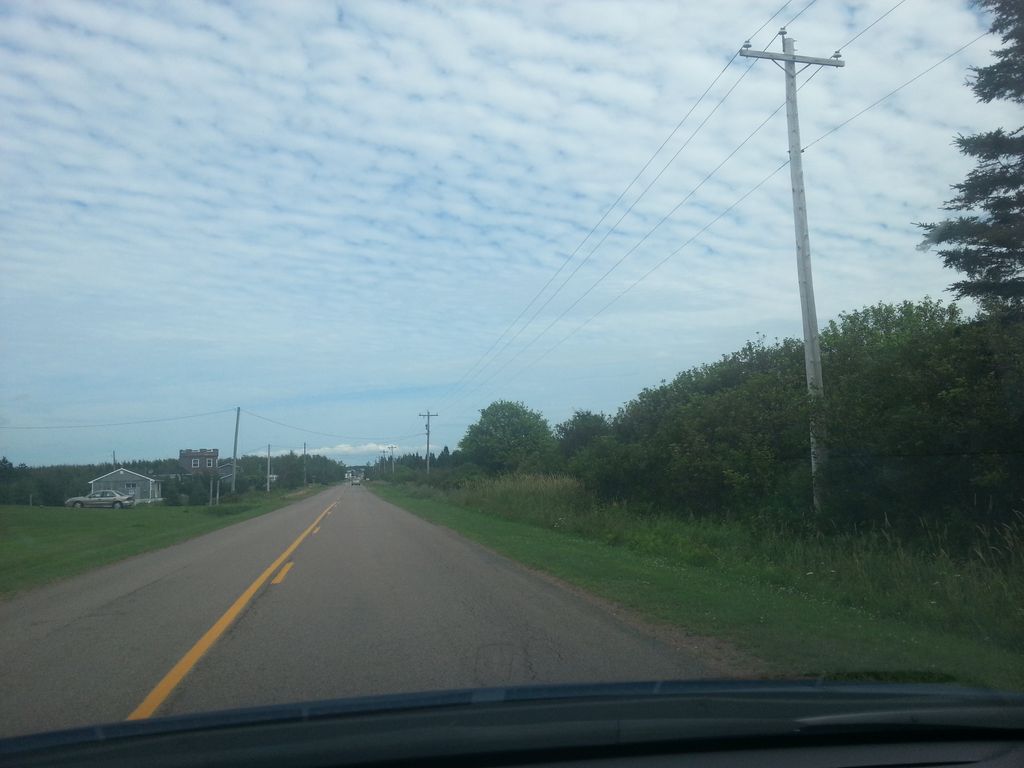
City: charlottetown